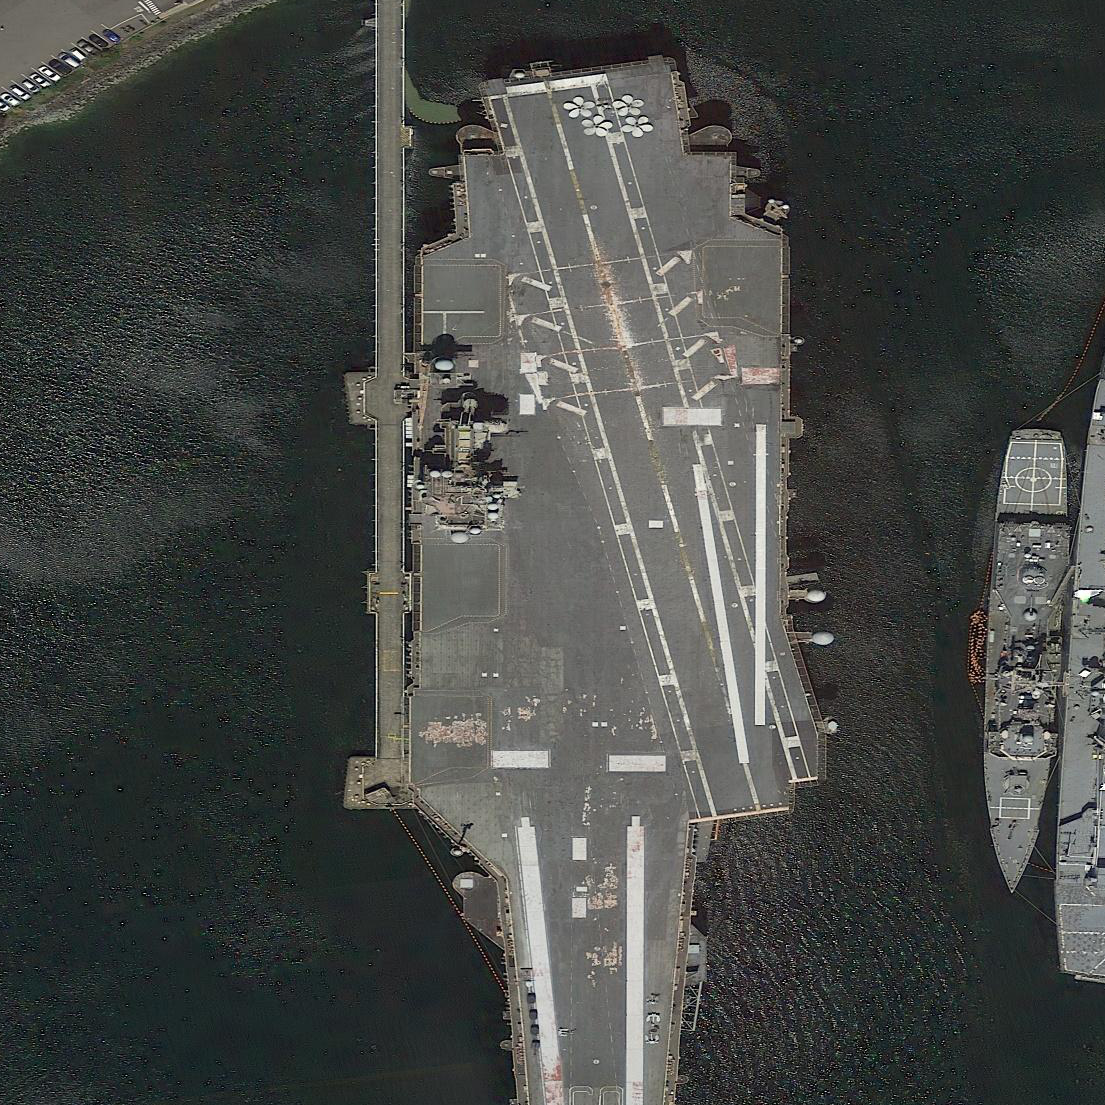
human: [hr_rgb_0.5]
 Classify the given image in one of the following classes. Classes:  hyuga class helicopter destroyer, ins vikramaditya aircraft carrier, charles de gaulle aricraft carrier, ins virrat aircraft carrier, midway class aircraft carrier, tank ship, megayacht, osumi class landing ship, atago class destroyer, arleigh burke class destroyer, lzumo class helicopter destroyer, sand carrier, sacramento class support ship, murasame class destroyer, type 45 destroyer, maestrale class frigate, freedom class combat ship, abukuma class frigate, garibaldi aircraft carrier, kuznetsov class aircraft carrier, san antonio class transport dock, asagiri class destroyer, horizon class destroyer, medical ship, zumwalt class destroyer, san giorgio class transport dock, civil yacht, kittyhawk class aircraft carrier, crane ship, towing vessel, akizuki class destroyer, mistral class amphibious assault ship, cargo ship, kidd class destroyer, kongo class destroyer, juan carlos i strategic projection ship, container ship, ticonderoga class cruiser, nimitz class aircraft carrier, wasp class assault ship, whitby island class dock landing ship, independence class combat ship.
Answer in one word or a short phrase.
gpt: KittyHawk class aircraft carrier